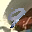
Label: 9